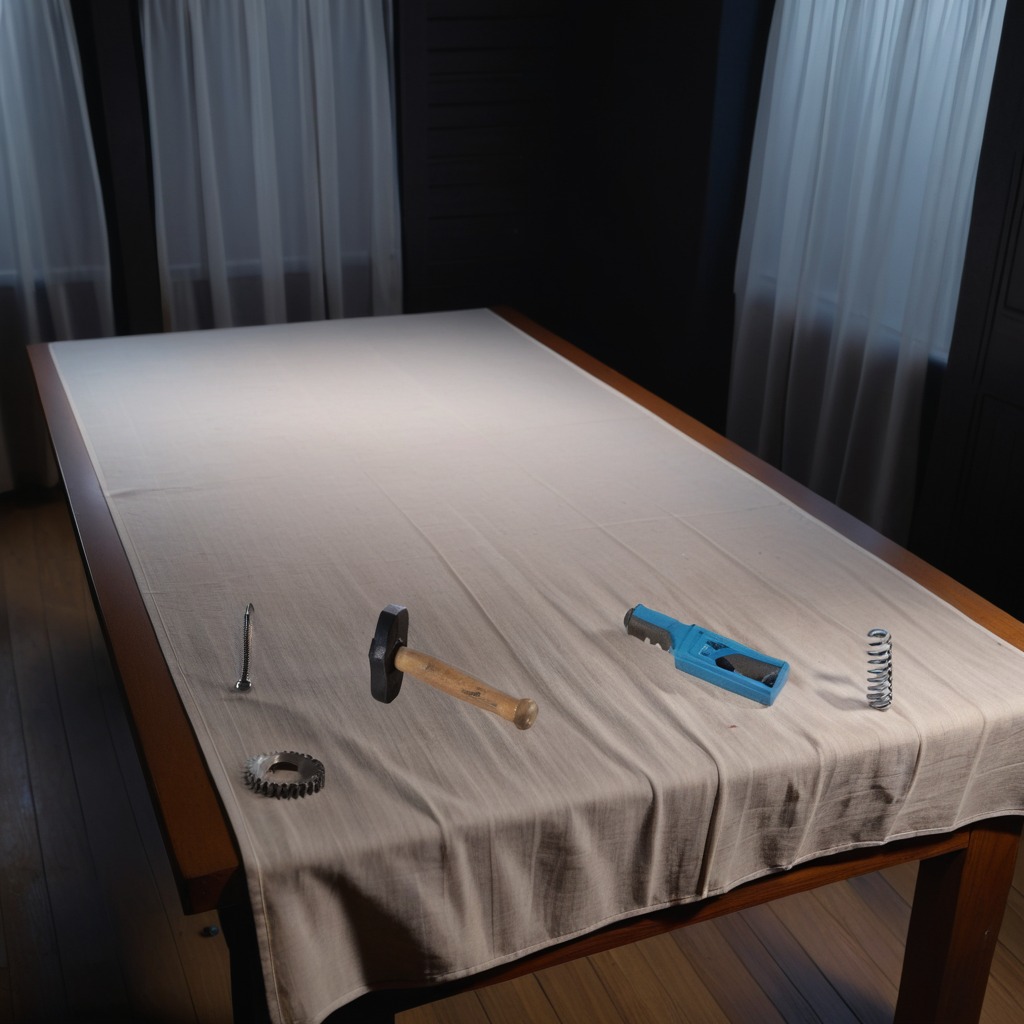
A steel gear with teeth, a utility knife, a metal machine screw, a hammer, and a coiled metal spring are lying on a clean wooden table inside a workshop at night dim ambient light soft shadows worn but beneath the cloth.